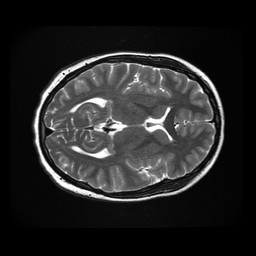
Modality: T2w
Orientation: axial
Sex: female
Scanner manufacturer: ge
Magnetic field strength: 3 T
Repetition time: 5 s
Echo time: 0.1017 s